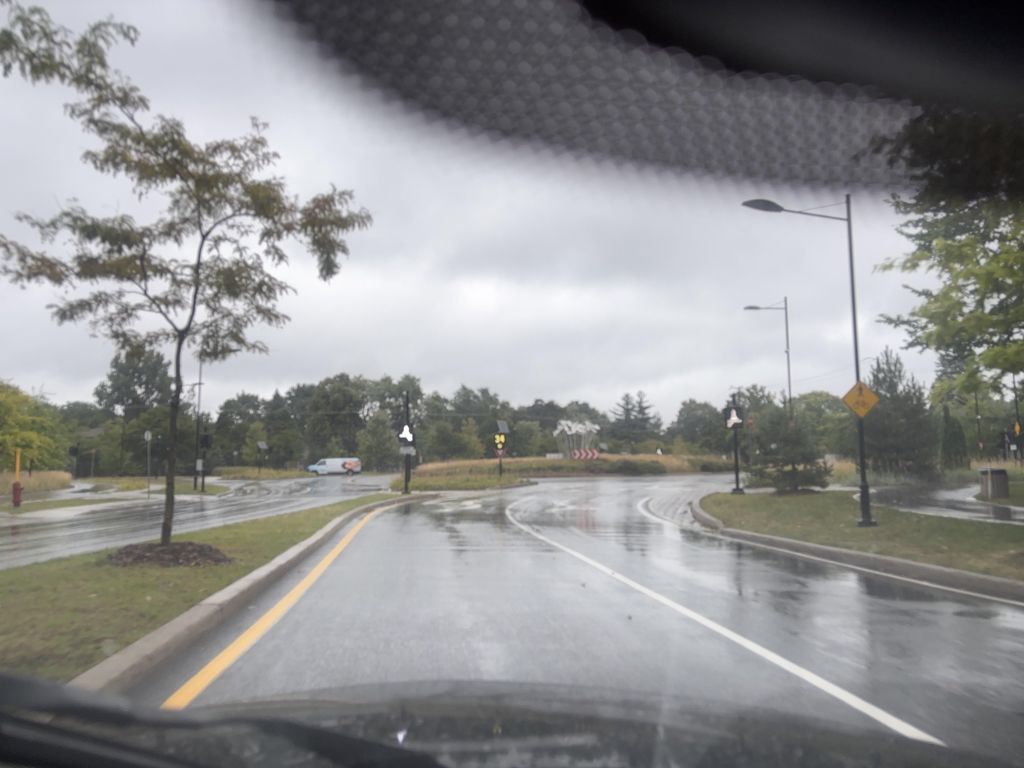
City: montreal